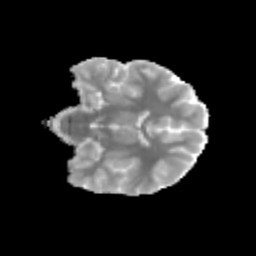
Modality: MD
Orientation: coronal
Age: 10
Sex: female
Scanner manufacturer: siemens
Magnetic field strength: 3 T
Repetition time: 3.8 s
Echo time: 0.07 s